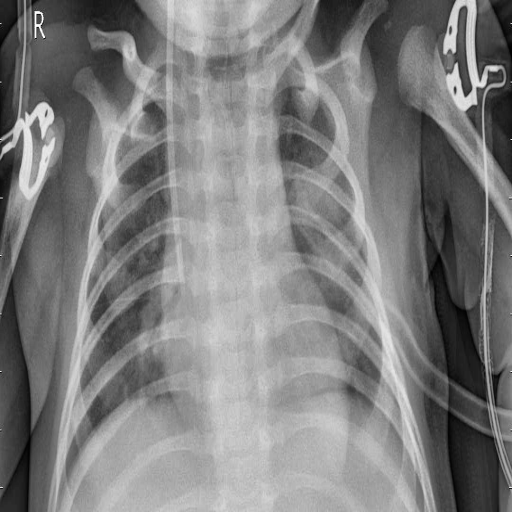
Finding: PNEUMONIA